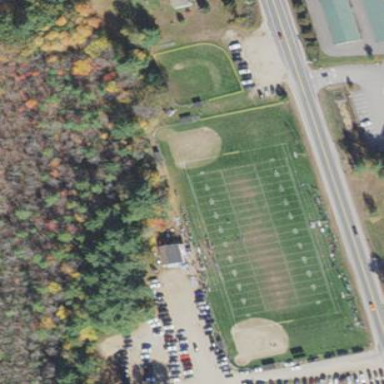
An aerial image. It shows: American football pitch.